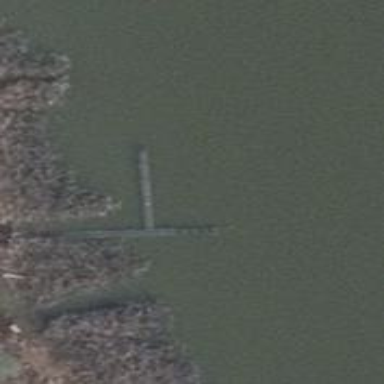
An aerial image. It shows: Man-made pier.